Question: I have looked at these posts addressing similar issues: <URL>
None addresses my specific issue.
I would like to call 7za.exe (and possibly other applications, that by default result in the shell command window) from within an without the shell prompt window popping up for each call. From within the Windows command shell, I can append '> nul' to the end of a command line call of 7za, and it suppresses everything, as shown here:

However, I need to call it in a loop (several hundred times), from a Windows application, resulting in a constant flicker as Windows launches a shell then kills it when the command is complete.
So far I have tried appending '> nul', just as I illustrated in the command prompt image above, then using the 'system()' command, as well as a modified system command which launches exe in another process:
'''
sprintf(command, "7za.exe x -y -o%s %s > nul", filepathUnComp, filepath);
system(command);
'''
'''
SystemX(command);
'''
SystemX is defined:
'''
int SystemX(command)
{
STARTUPINFO sj;
PROCESS_INFORMATION pj;
int exit;
ZeroMemory( &sj, sizeof(sj) );
sj.cb = sizeof(sj);
ZeroMemory( &pj, sizeof(pj) );
if(CreateProcess(NULL, cmd, NULL, NULL, FALSE, 0, NULL, NULL, &sj, &pj) == 0)
{
//AED_GetErrorMessage(AEDNV_FAILED_CREATE_PROCESS,cmd);
return -1;
}
// Wait until child processes exit.
WaitForSingleObject( pj.hProcess, IGNORE ); //ingnore signal
//Get exit code
GetExitCodeProcess(pj.hProcess, (LPDWORD)(&exit));
return exit;
}
'''
result in the shell prompt window flicker.
Is there a way to run '7za.exe' within an application completely silent, that is, without instantiating the shell command window flicker?
If this is not possible using 7za, I am also open to hearing about other approaches.
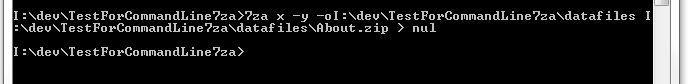
Answer: This may be useful to other Windows programmers who need to suppress the shell prompt from appearing when running an executable program that by default launches a shell: (thanks to @Marc B and @ Joachim Pileborg )
Change the original line in the OP 'SystemX' code from:
'''
if(CreateProcess(NULL, cmd, NULL, NULL, FALSE, 0, NULL, NULL, &sj, &pj) == 0);
'''
to:
'''
if(CreateProcess(NULL, cmd, NULL, NULL, FALSE, CREATE_NO_WINDOW, NULL, NULL, &sj, &pj) == 0);
'''